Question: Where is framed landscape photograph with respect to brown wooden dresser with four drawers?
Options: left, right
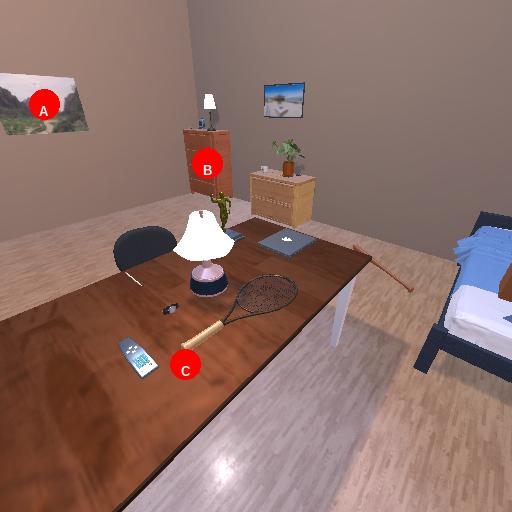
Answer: left